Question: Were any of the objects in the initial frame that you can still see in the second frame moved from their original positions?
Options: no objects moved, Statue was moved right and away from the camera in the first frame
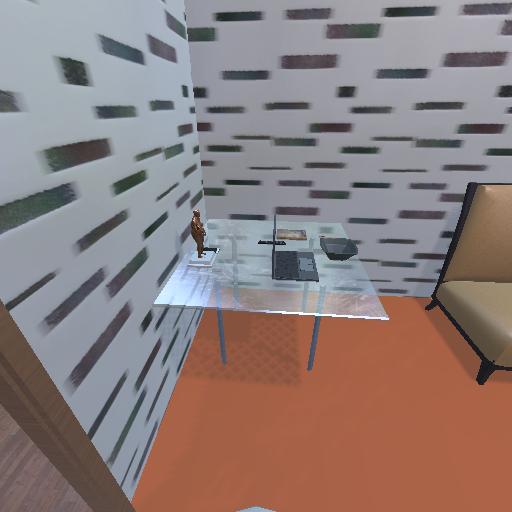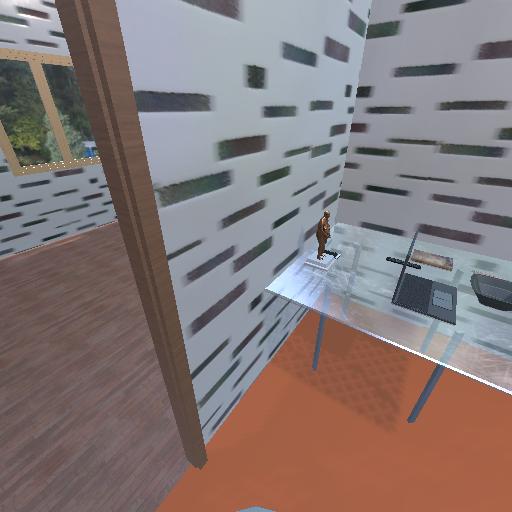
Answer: no objects moved